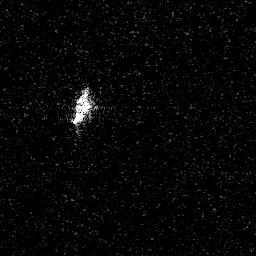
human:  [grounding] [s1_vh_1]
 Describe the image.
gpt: In the satellite image, there is  <ref>1 small ship </ref> <box>[[27, 38, 35, 48, 0]]</box> located at center.